Question: I'm making a web app using ASP-classic, and I'm trying to update some values in an Oracle database. Here is what I have so far.
'''
<script>
function getUpdateHTML()
{
var lockoutcheck;
if (document.getElementById("cellRollLockoutYN").checked)
{
lockoutcheck = "'Y'";
}
else
{
lockoutcheck = "'N'";
}
var updatestring = "RollInventoryViewDev.asp?updatelockout=";
updatestring = updatestring + lockoutcheck + "&updatepatterndepth=";
updatestring = updatestring + document.getElementById("cellProductPatternDepthAvg").value + "&";
updatestring = updatestring + "action=update&sort=roll_id&sortdir=<%=intSortDir%>&id=<%=intRollID%>&iddt=<%=StrRollIdDt%>&seqnum=<%=intRollSeqNum%>&findesc=<%=strRollFinishDescription%>&fincd=<%=strRollFinishCD%>&diam=<%=dblRollDiameter%>&crown=<%=dblRollCrown%>&crownaim=<%=dblRollCrownAim%>&prosrough=<%=intRollProsRoughness%>&peaksrough=<%=intRollPeaksRoughness%>&hardness=<%=intRollHardness%>&metalcd=<%=strRollMetalCD%>&rolltype=<%=strRollType%>&lockout=<%=chrRollLockoutYN%>&depthavg=<%=dblProductPatternDepthAvg%>";
<!--alert("Attempting to Update Record with Lockout: " + lockoutcheck + " and Pattern Depth: " + document.getElementById("cellProductPatternDepthAvg").value);-->
window.open(updatestring,"_self")
}
</script>
<%
'If update selected, then update information
If Request.QueryString("action") = "update" Then
sqlQry = "update tp07_roll_inventory_row set roll_lockout_yn = "&chrUpdateLockout&", product_pattern_depth_avg = "&dblUpdateDepthAvg&" where roll_id = "&intRollID&""%>
<script>alert("<%=sqlQry%>");</script>
<%
' Turn error handling on. If an error is generated, our program will continue to execute and
' the error code will be stored in Err.number.
'On Error Resume Next
' Execute SQL code
Set RS = dbConn.Execute(sqlQry, RowsAffected)
' If an error occured then construct an error message to display to the user
If err<>0 then
message="Unable to Perform Update: "
for each objErr in dbConn.Errors
message = message & objErr.Description & "<br>"
next
' Set message color to red to indicate failure
messageColor = "#DD2222"
' If there was no error then generate a "success" message to display to the user
Else
message="Update Successful: " & rowsAffected & " row(s) updated."
' Set message color to green to indicate success
messageColor = "#22DD22"
End If
Response.write(message)
End If
%>
'''
It generates an sql query which will look like 'update tp07_roll_inventory_row set roll_lockout_yn = 'N', product_pattern_depth_avg = 2.6 where roll_id = 8502;'
It then alerts with the SQL Query (just so I know it's formatted correctly), turns on error handling and then executes.
If it fails to update, it should print "Unable to Perform Update: " and all of the error codes.
Right now, it prints "Unable to Perform Update: " but none of the error codes print. And it's definitely failing to update.
EDIT: I added my javascript that generated the new URL after update is clicked, so maybe there's a problem in here.
Originally, this script was down below, but now that I've moved it above and commented out On Error, There's a 'Object required: ''' error on the 'Set RS = dbConn.Execute(sqlQry, RowsAffected)' line
EDIT: Here's the subroutine that opens that database connection and the code that opens the connection and queries the database for data to fill the tables
'''
%>
<%Sub dbConnect()
Set dbConn=Server.CreateObject("ADODB.Connection")
dbConn.Open "Provider=MSDAORA.1;Password=database;User ID=dba_prd;Data Source=devtm2tcp"
End Sub
Sub dbDisconnect()
dbConn.Close
Set dbConn = Nothing
End Sub
%>
<% '
boolDetailTable = false
Call dbConnect()
sqlQry = "SELECT * FROM TP07_ROLL_INVENTORY_ROW"
if Len(strSort) > 0 then
sqlQry = sqlQry + " ORDER BY " & strSort
if intSortDir <> "1" then
sqlQry = sqlQry + " DESC"
end if
end if
getRS sqlQry
%>
'''

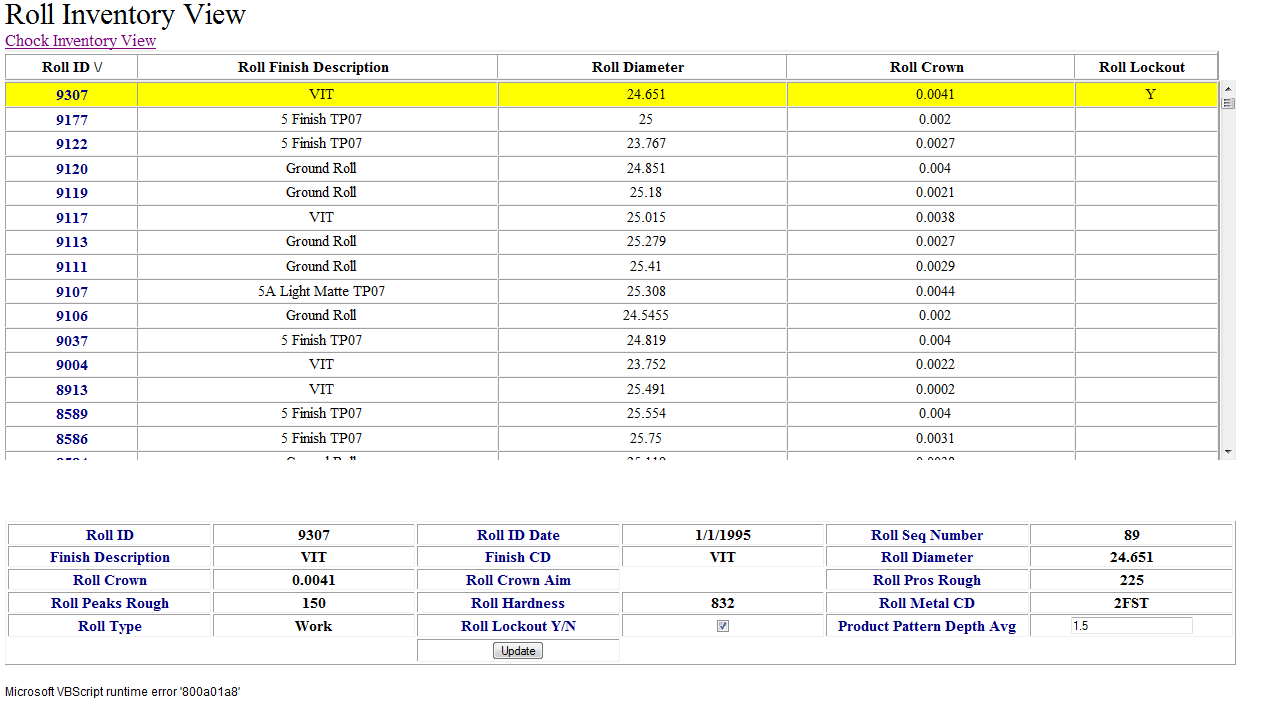
Answer: change your code to this and see if see any errors printed: I have added 'err.description' to the message.
'''
<%
' Turn error handling on. If an error is generated, our program will continue to execute and
' the error code will be stored in Err.number.
On Error Resume Next
' Execute SQL code
Call dbConnect()
Set result = dbConn.Execute(sqlQry, rowsAffected)
' If an error occured then construct an error message to display to the user
If err.Number <> 0 then
message="Unable to Perform Update: "
'get the error description from err object
message = message & Err.Description & "<br>"
'get errors, if any, from connection object
for each objErr in dbConn.Errors
message = message & objErr.Description & "<br>"
next
' Set message color to red to indicate failure
messageColor = "#DD2222"
' If there was no error then generate a "success" message to display to the user
Else
message="Update Succssfull: " & rowsAffected & " row(s) updated."
' Set message color to green to indicate success
messageColor = "#22DD22"
End If
Call dbDisconnect()
Response.Write(message)
End If
%>
'''